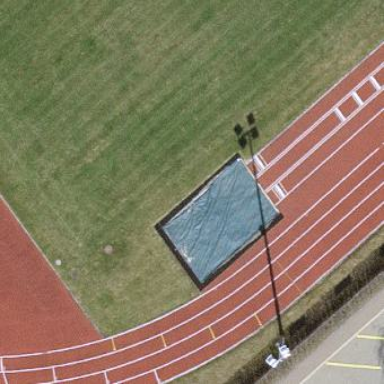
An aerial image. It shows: Long jump pitch for athletics.